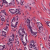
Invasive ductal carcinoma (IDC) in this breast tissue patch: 1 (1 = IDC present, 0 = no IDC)